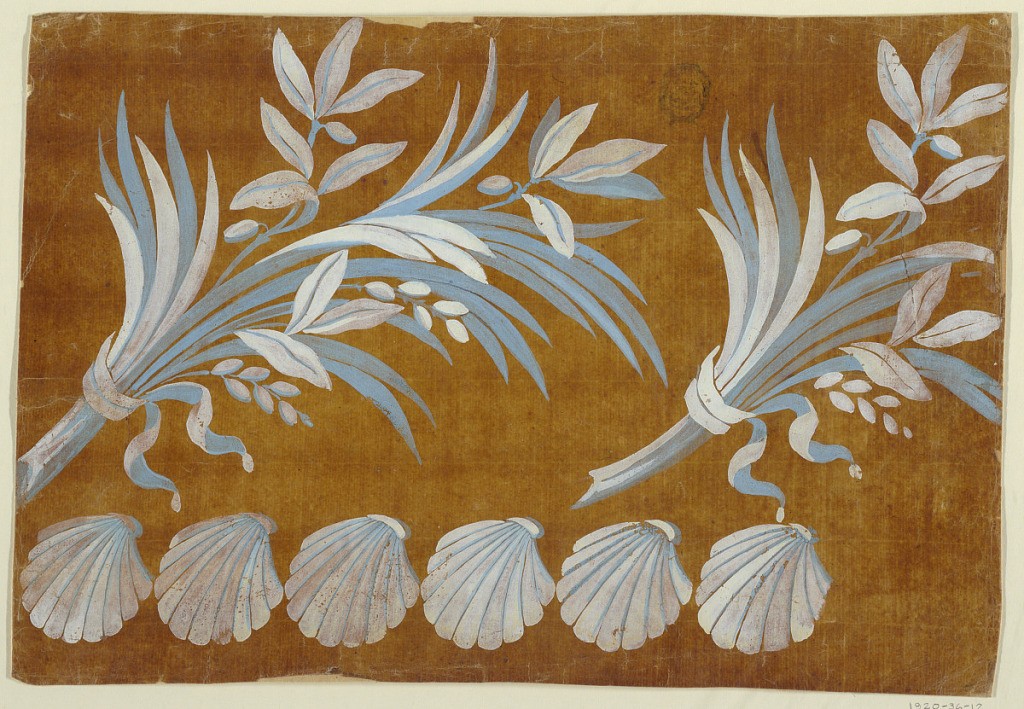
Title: Design for a Woven Border of the "Fabrique de St. Ruf"
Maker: Fabrique de Saint Ruf, Lyon, France
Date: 1800–1825
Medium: Brush and blue, white, and purple gouache on oily tracing paper
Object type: Drawing
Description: Top row: two nosegays consisting of palm leaves and laural boughs fastened together by ribbons, the right nosegay not being entirely shown. Bottom row: six shells, the motifs of which are obliquely shown.